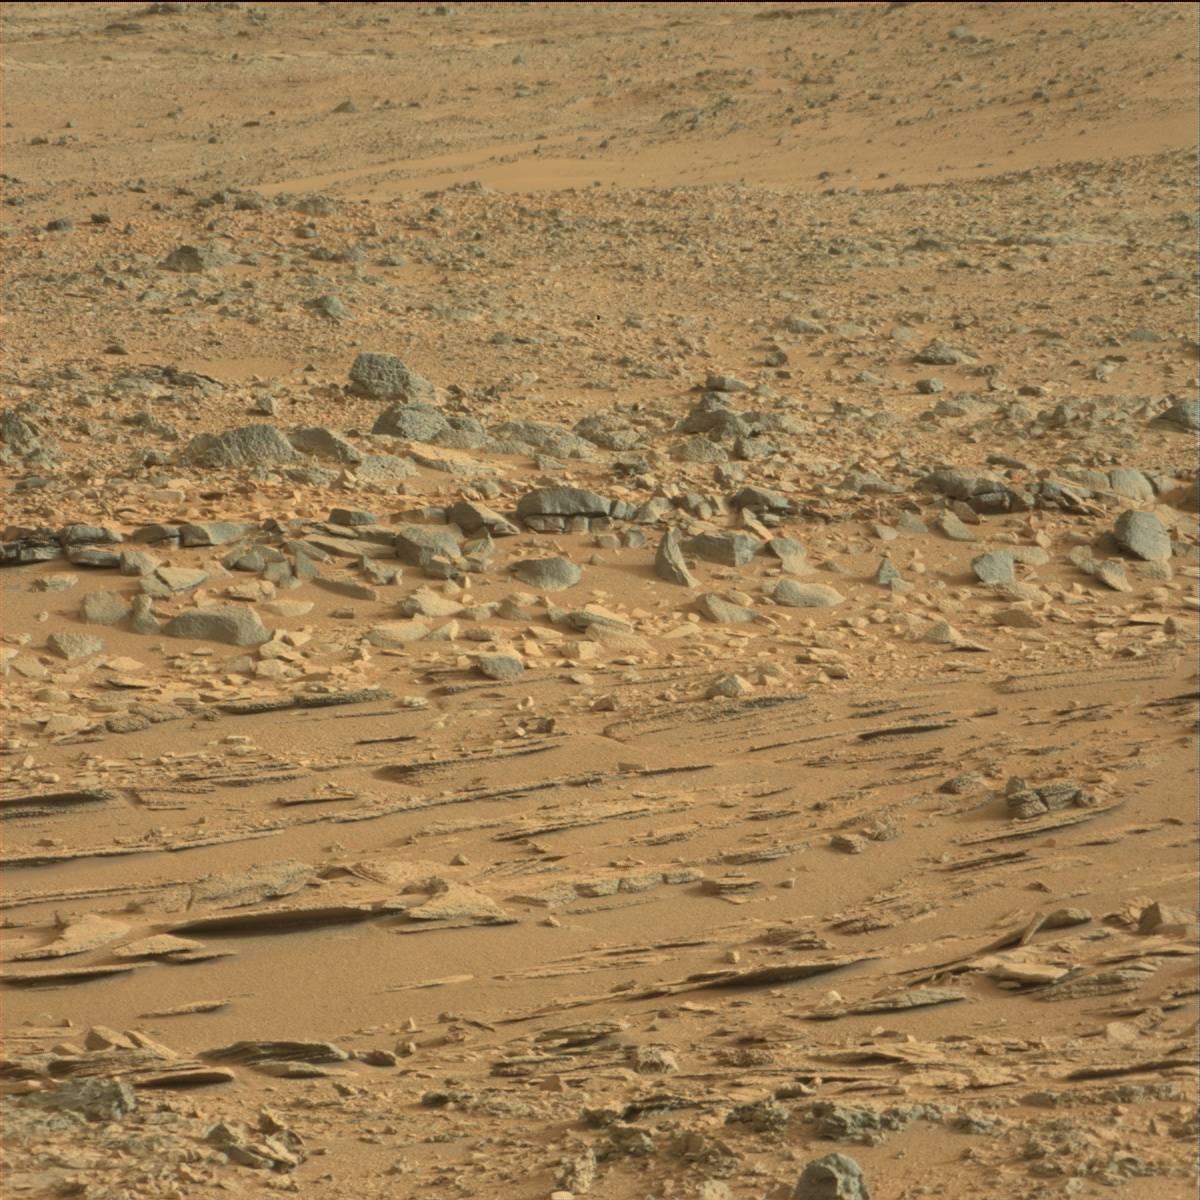
Terrain classes present: Bedrock, Sand / Soil